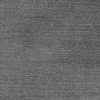
Atmospheric dust classification: dusty